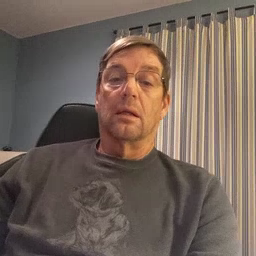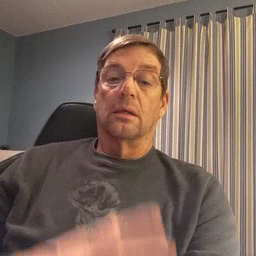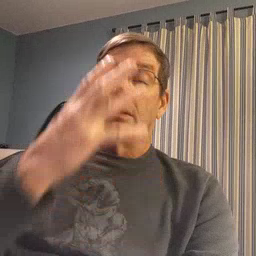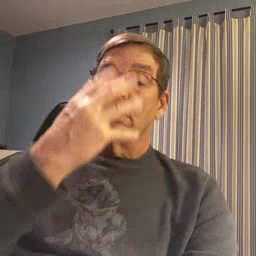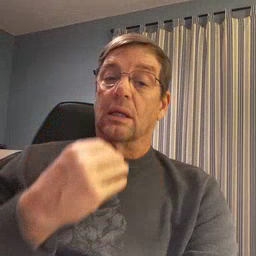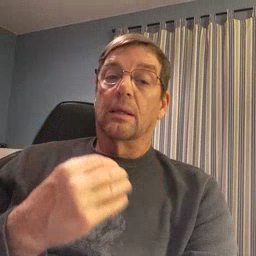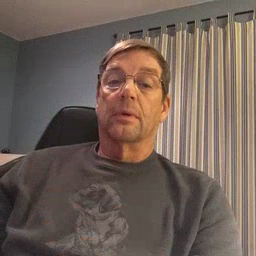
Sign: sleep